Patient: sex M, age 17
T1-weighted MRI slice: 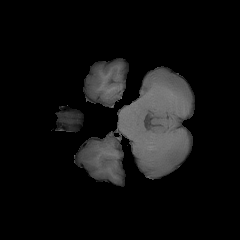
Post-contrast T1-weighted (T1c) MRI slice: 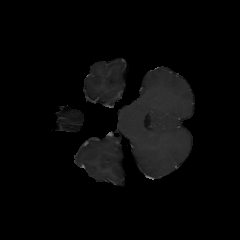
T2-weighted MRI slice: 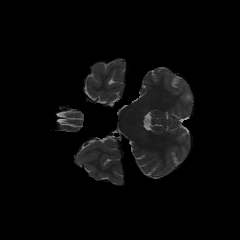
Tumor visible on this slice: no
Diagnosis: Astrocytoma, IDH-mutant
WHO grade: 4